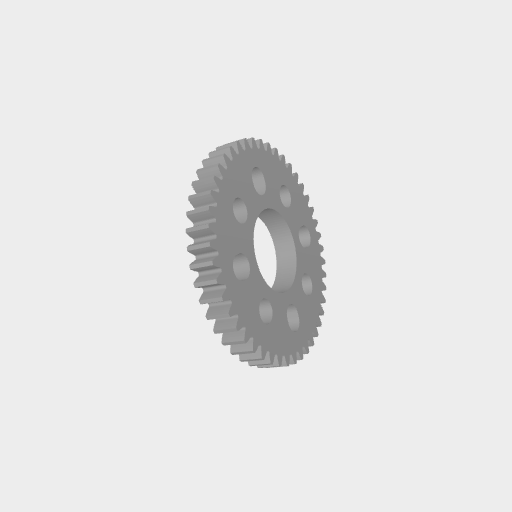
Part: HubMountAcetalGear45T